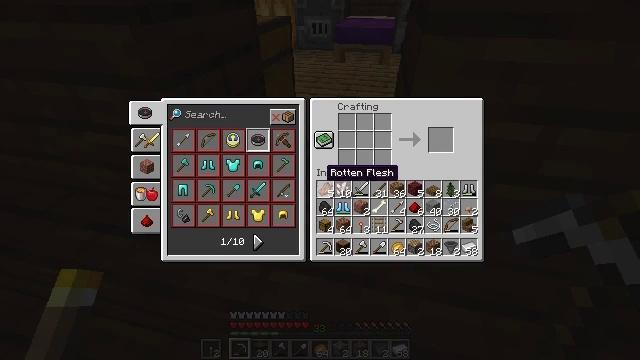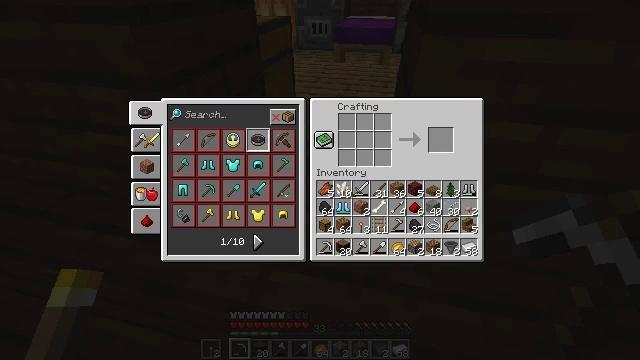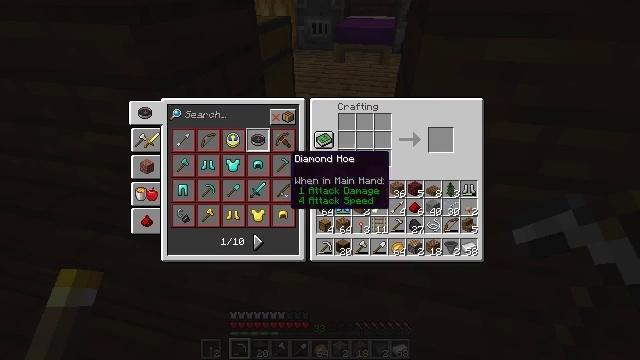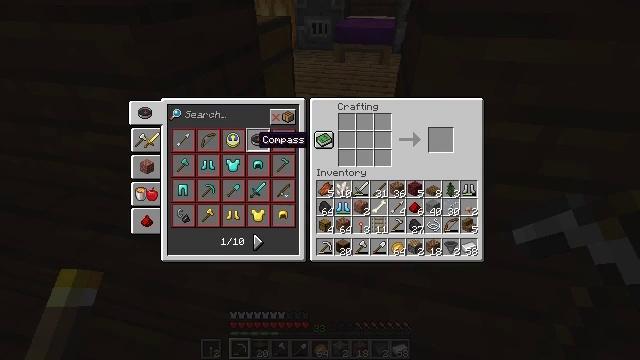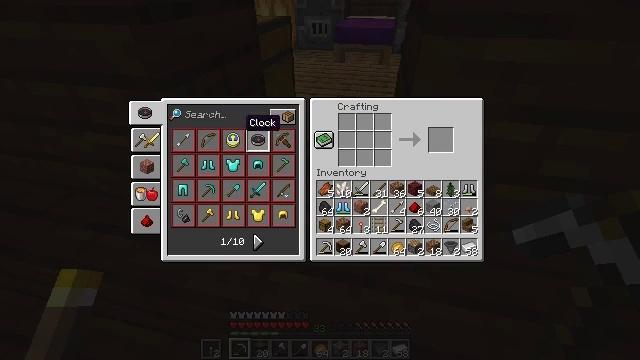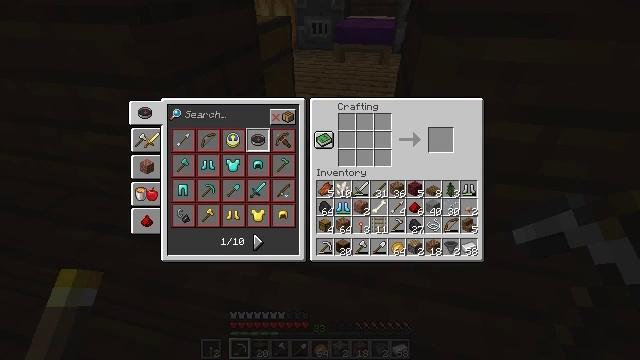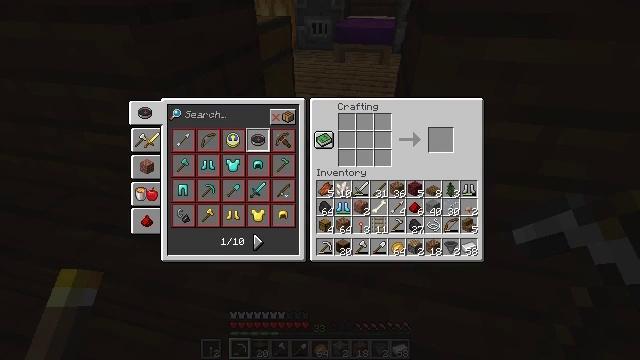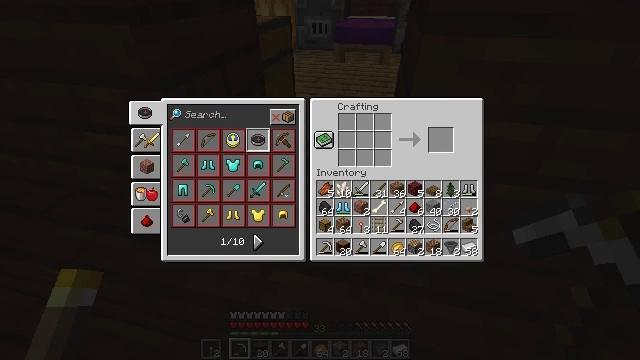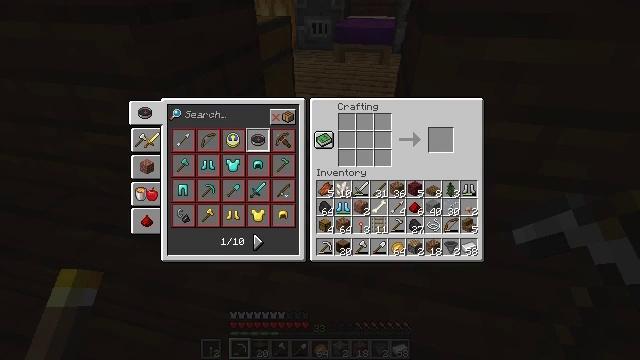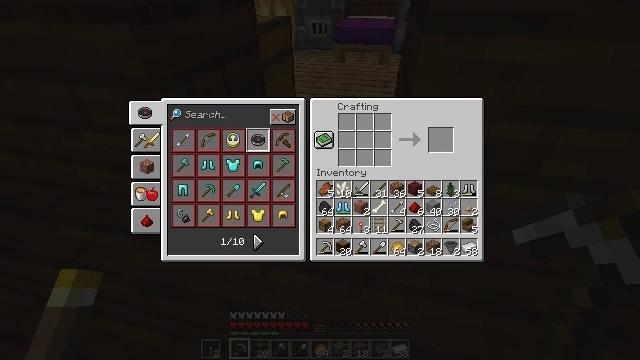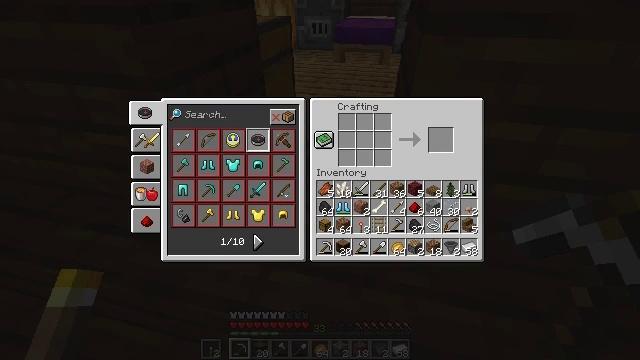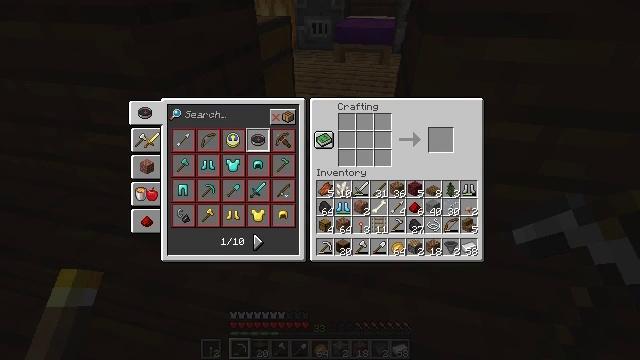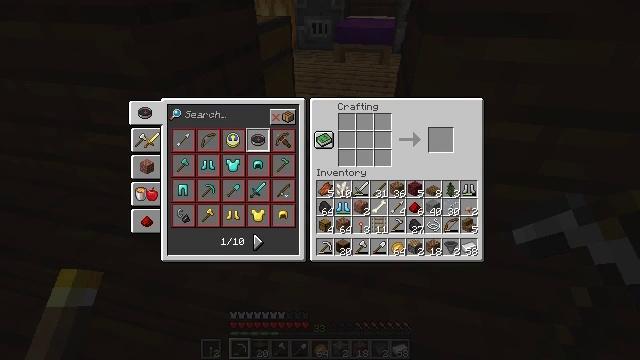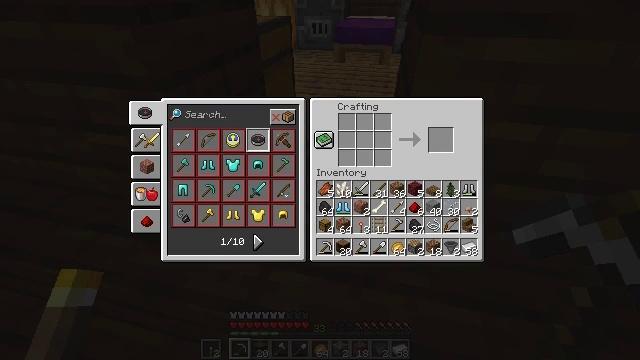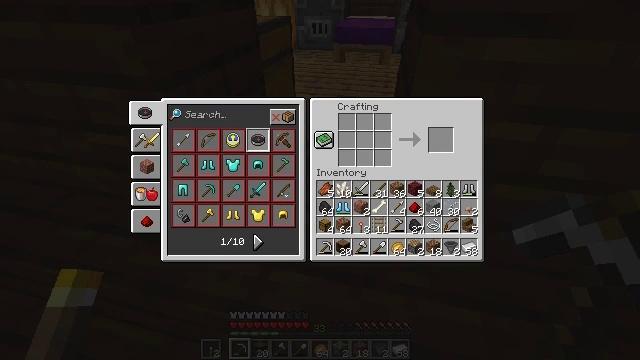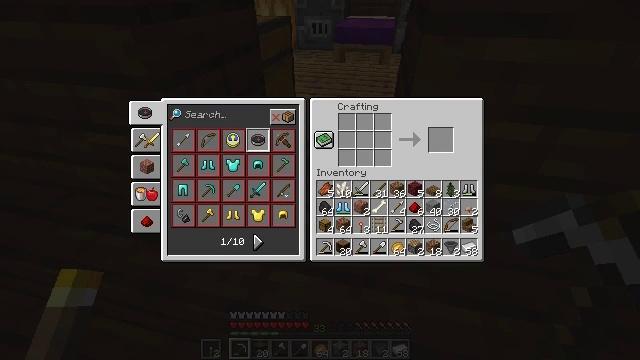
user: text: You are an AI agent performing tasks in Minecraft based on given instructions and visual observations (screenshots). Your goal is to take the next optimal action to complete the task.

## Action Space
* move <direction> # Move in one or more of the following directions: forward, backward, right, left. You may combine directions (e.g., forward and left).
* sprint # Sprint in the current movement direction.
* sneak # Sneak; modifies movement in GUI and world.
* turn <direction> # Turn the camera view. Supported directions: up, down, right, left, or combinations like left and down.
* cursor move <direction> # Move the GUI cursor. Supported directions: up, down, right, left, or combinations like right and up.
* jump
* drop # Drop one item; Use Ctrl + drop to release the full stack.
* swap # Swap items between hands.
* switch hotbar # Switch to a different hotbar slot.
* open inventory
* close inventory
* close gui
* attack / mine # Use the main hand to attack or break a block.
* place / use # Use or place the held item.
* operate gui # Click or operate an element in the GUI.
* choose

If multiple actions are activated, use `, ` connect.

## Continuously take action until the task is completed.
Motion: motion action
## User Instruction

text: Create a comparator with three redstone torches, three stones, and one nether quartz.
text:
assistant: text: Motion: no_op
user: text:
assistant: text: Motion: cursor move left and up
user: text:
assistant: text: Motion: cursor move left and up
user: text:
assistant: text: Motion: cursor move left and up
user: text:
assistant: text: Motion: cursor move left and up
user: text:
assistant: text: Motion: no_op
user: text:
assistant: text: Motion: no_op
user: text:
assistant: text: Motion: no_op
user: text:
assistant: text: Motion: no_op
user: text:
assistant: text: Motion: no_op
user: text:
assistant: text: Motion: no_op
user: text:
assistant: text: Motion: no_op
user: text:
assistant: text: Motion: no_op
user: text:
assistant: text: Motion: no_op
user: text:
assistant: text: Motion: no_op
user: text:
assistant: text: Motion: no_op
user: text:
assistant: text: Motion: no_op
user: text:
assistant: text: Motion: cursor move right and down
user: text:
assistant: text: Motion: cursor move right and down
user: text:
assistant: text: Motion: cursor move right
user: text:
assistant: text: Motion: no_op
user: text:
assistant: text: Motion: no_op
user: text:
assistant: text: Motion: no_op
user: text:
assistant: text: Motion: no_op
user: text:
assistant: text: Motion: no_op
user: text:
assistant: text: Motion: no_op
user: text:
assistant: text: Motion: no_op
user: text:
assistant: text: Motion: no_op
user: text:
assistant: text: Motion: no_op
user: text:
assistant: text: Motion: no_op